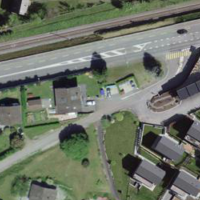
EUNIS habitat code: 55
Species observed at this site:
Cotinus coggygria